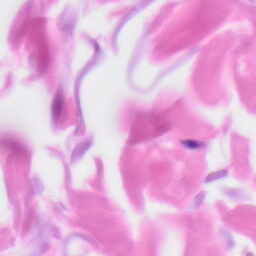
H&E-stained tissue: Skin